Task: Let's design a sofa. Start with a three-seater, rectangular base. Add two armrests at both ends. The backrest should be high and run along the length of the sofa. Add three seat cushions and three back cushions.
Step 473:
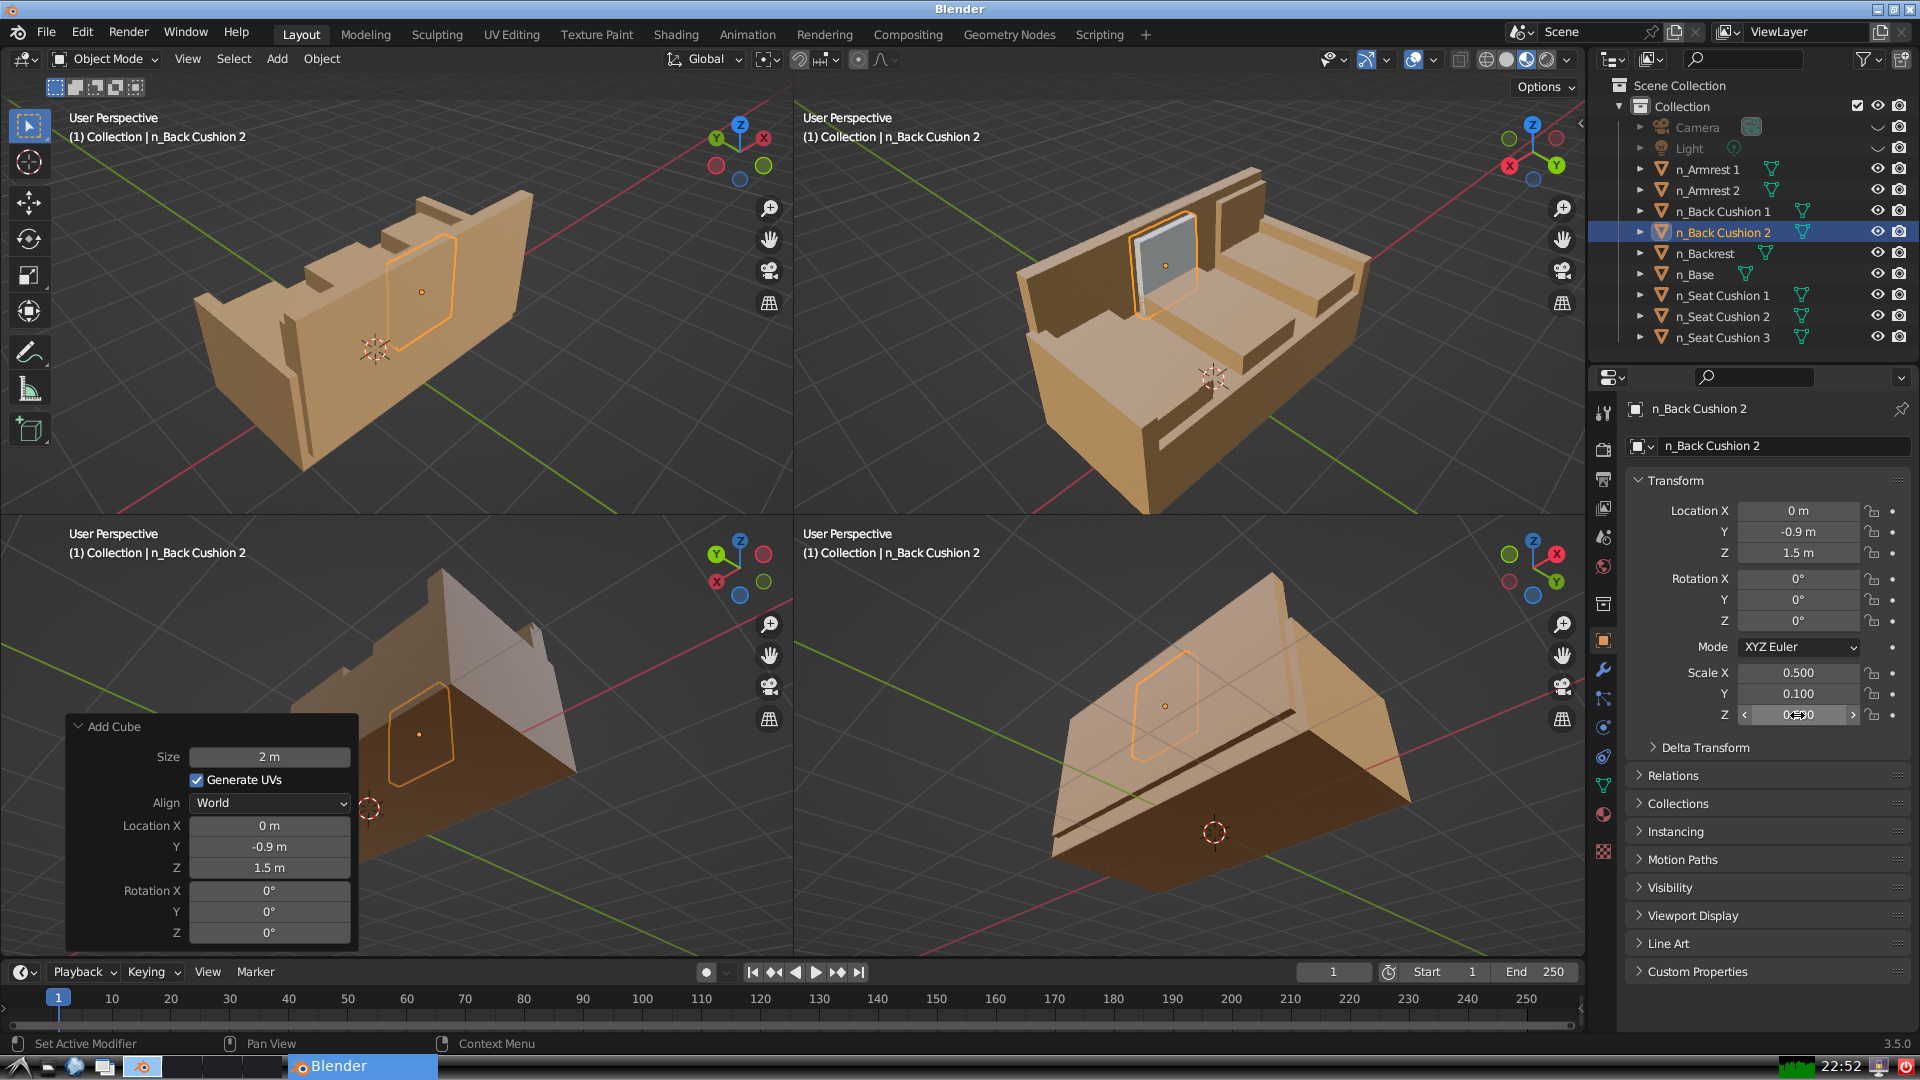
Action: {"mouse_move": [960, 540]}